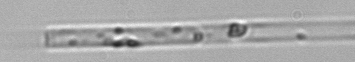
Label: Dactyliosolen_blavyanus